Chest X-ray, PA view. Patient: 53 years old, sex F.
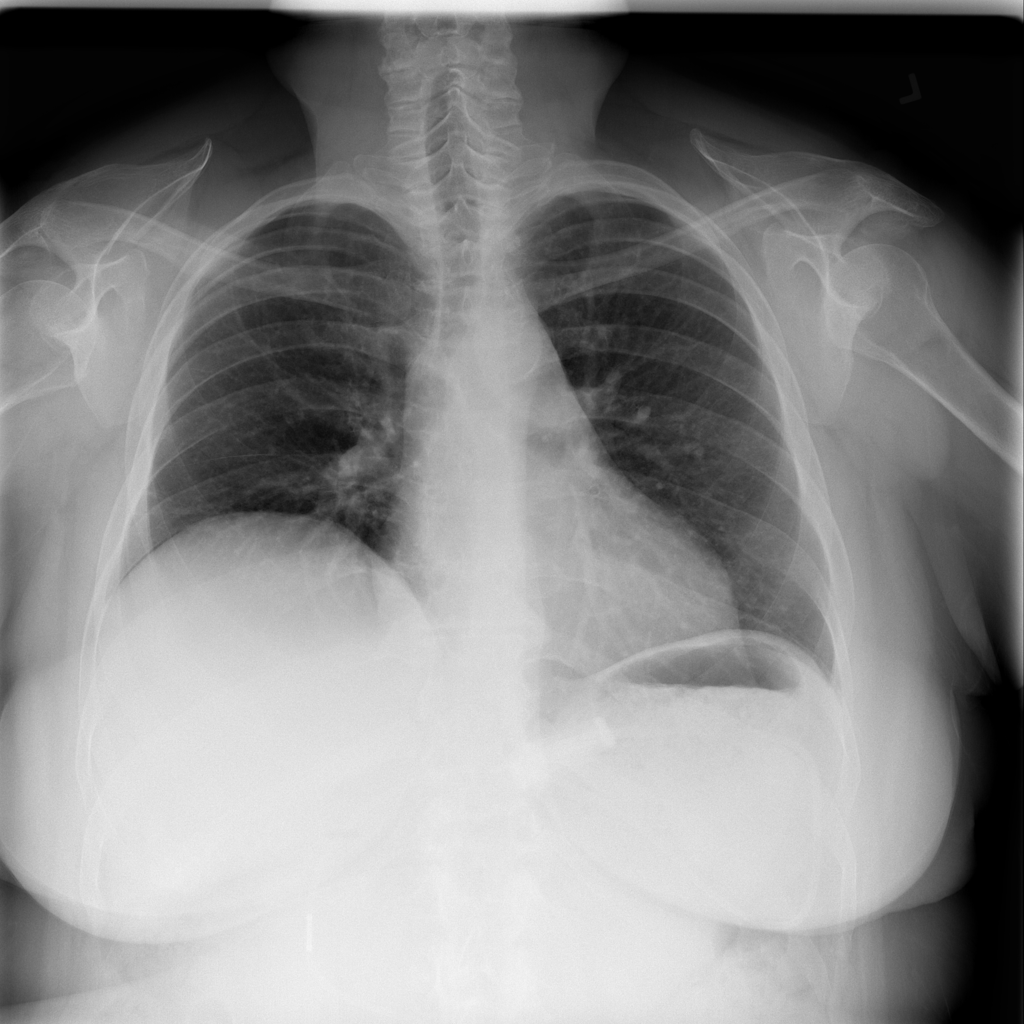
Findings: No Finding